Interaction volume radius: 5 \u00c5
Interaction volume height: 10 \u00c5
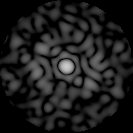
Disorder parameter: 0.9003